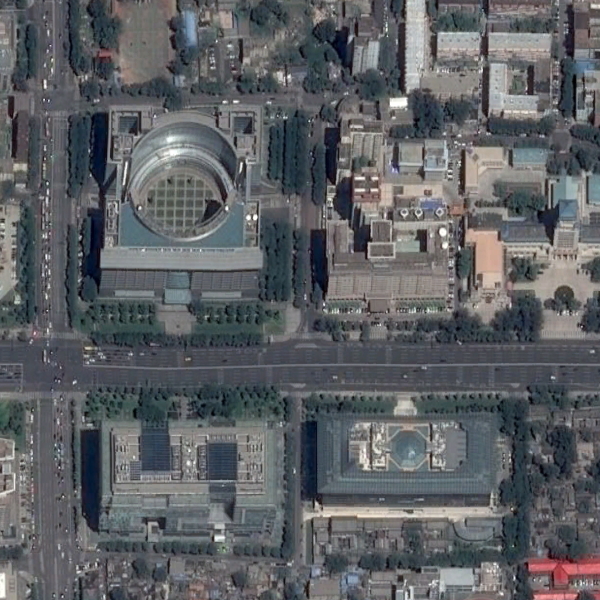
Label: Commercial